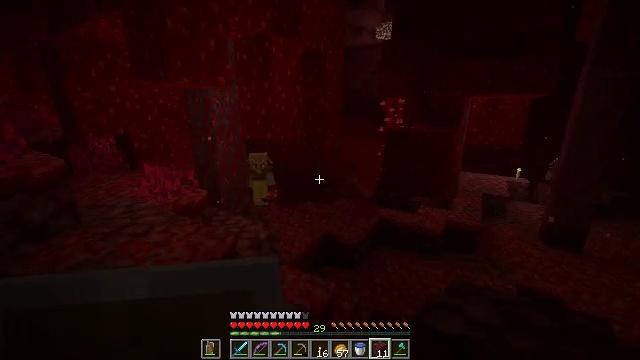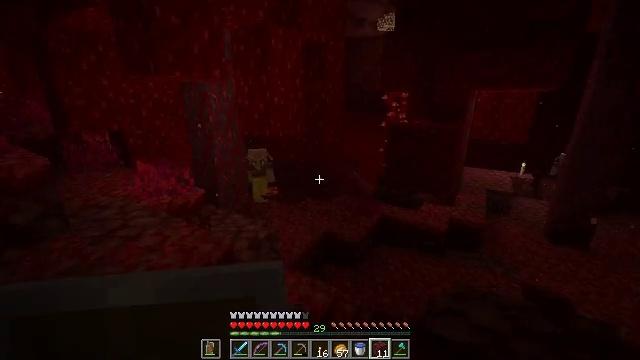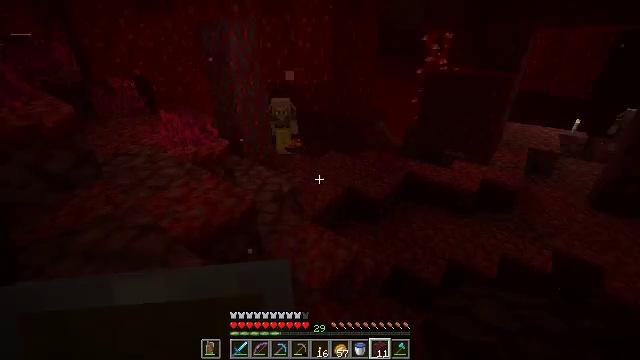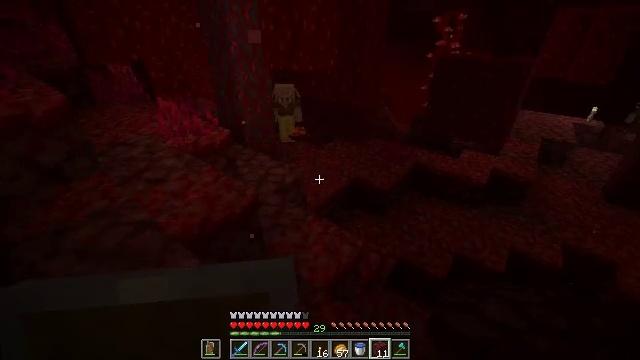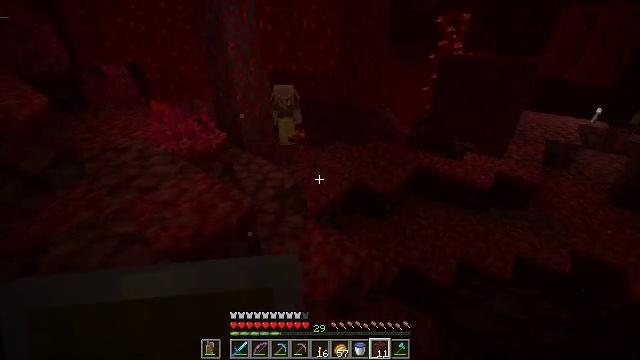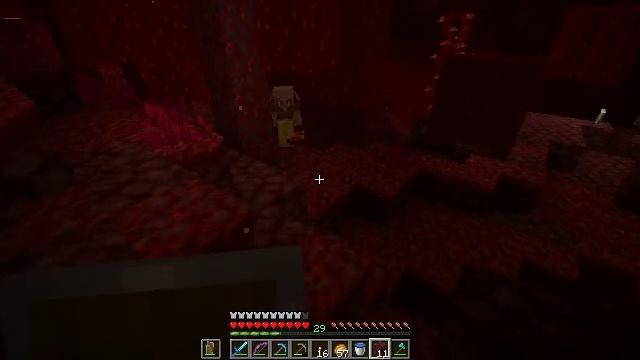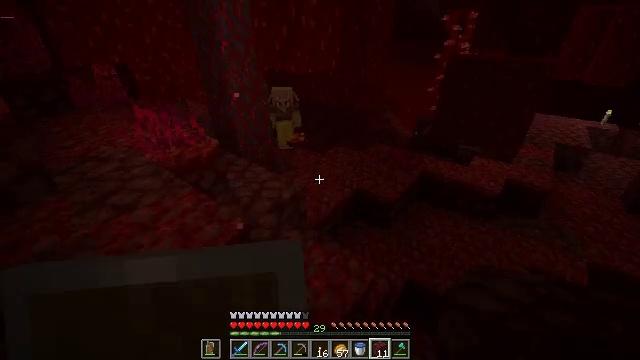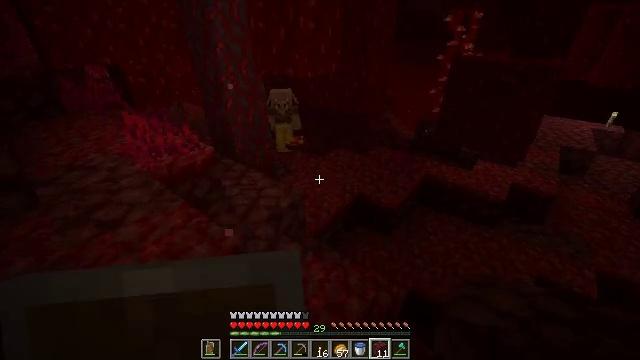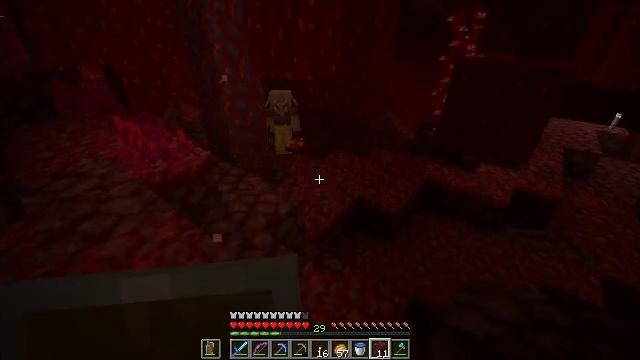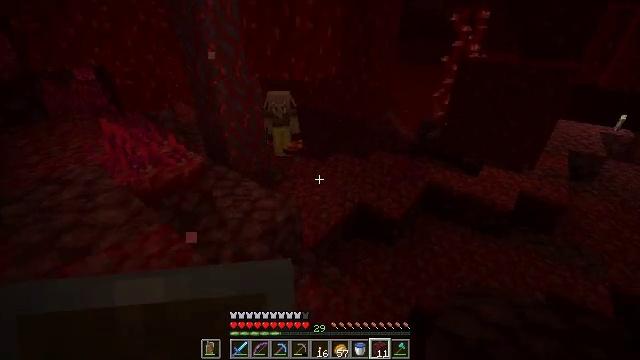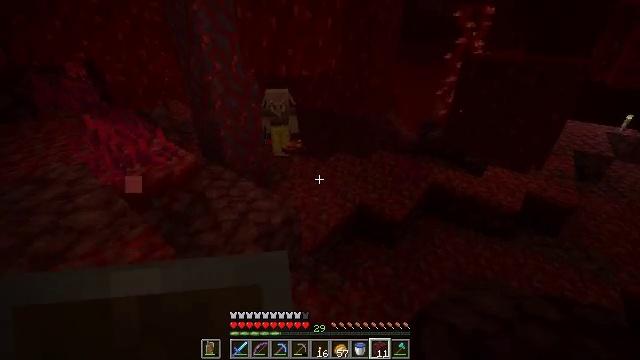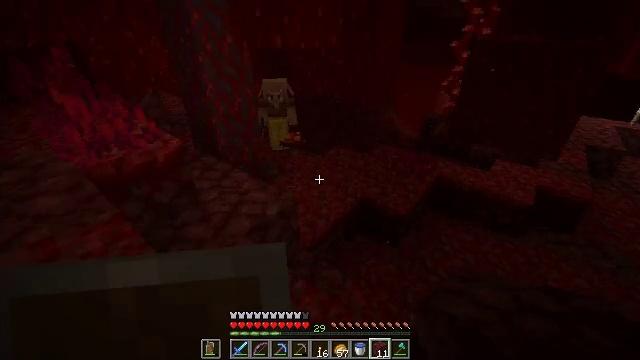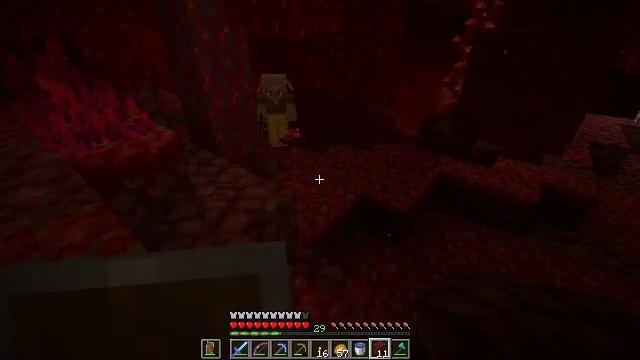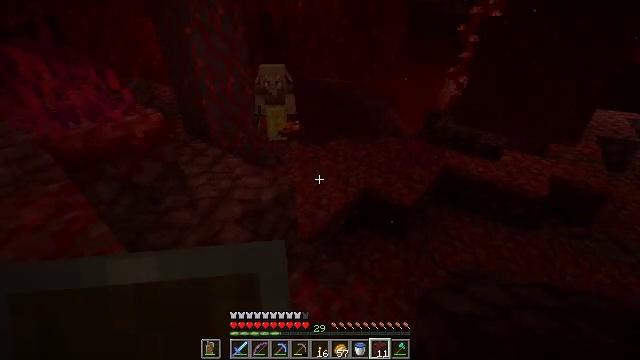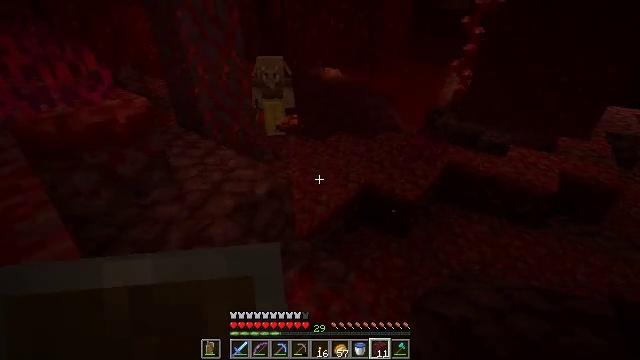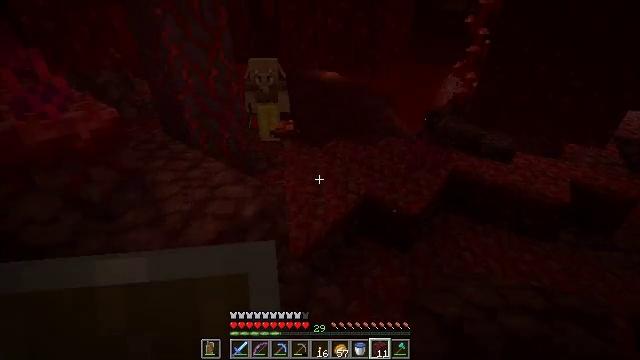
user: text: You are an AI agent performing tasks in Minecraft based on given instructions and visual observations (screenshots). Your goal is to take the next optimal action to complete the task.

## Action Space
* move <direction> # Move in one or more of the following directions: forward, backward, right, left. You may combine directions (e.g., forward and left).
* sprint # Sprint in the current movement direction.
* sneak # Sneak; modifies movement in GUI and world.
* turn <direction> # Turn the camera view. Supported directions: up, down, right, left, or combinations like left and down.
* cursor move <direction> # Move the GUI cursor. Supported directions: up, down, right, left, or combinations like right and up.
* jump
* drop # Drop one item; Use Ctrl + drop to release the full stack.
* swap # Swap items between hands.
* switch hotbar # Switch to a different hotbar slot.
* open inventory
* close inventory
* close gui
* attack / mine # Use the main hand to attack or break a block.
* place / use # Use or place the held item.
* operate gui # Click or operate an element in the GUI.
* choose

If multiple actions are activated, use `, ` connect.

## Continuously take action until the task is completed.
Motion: motion action
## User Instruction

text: Collect crimson fungus by left-clicking.
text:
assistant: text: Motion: move forward, turn down
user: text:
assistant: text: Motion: move forward, turn left and down
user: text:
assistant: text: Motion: move forward, turn left and down
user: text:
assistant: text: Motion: move forward
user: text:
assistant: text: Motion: move forward
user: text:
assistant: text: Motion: move forward
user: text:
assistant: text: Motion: move forward
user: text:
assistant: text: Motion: move forward
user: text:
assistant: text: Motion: move forward
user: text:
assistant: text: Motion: move forward
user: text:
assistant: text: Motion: move forward
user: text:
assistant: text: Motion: move forward
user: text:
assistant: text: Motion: move forward
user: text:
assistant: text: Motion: move forward
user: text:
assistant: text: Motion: move forward
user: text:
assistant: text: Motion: move forward
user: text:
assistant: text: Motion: move forward, turn up
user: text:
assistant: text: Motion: move forward
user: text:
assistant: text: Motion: move forward
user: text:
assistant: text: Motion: move forward
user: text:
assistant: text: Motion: move forward
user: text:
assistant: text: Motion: move forward
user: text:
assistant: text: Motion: move forward
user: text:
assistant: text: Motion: no_op
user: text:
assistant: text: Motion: no_op
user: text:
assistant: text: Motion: no_op
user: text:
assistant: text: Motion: no_op
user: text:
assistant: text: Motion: turn right and up
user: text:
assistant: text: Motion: turn right and up
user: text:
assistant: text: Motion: no_op